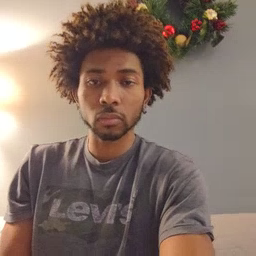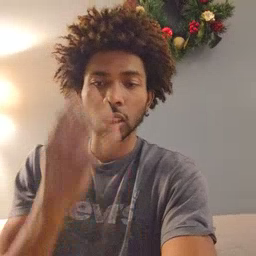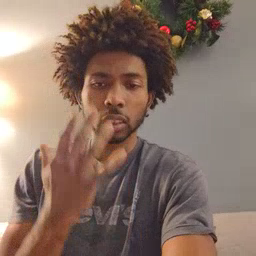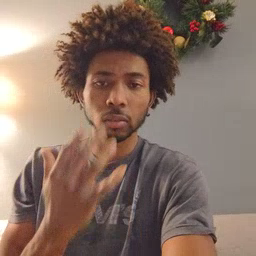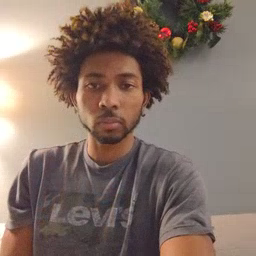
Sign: sad